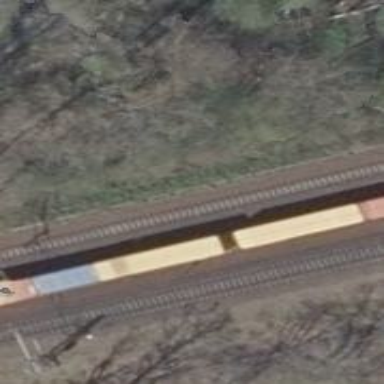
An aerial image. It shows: Railway signal.